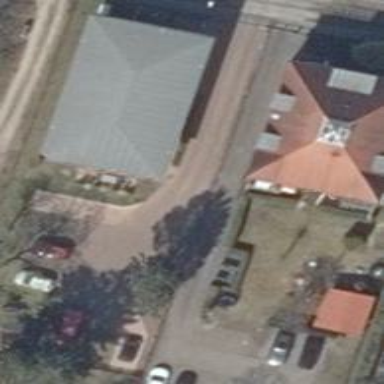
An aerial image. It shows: Residential building with pyramidal roof shape.